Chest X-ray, PA view. Patient: 68 years old, sex M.
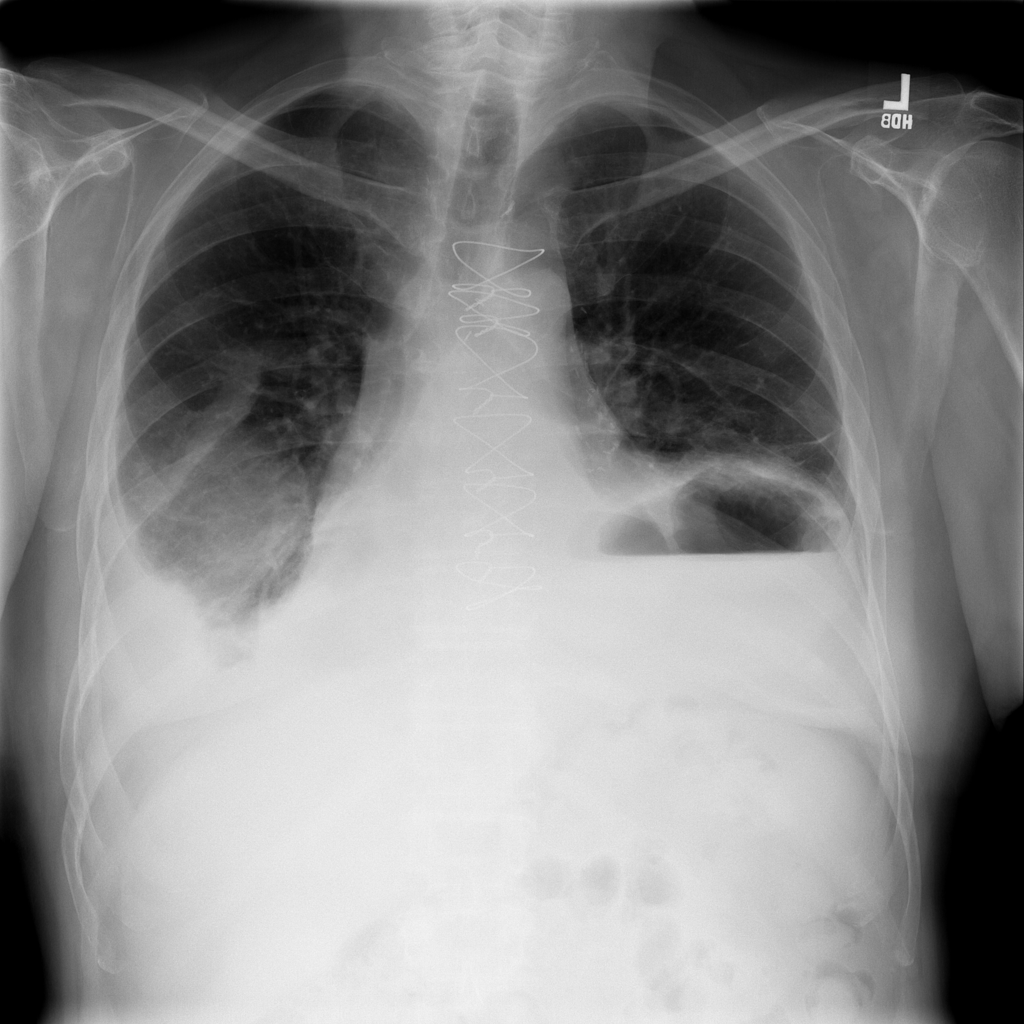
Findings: Effusion, Hernia, Mass